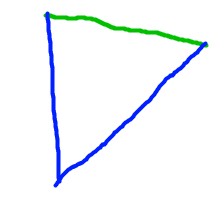
Shape: triangle